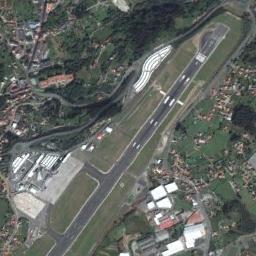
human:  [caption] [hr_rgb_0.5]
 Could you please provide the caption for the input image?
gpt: A runway at the airport is surrounded by a green farmland and residential areas, With several airport buildings next to the runway .

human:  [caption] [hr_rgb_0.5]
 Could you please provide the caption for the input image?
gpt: An airport with a runway on the lawn and the forest with some villages beside .

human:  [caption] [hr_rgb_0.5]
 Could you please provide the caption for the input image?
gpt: The lawn is divided into many rectangular areas by runways .

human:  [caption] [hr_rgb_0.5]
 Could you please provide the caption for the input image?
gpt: An airport is surrounded by many buildings and fields .

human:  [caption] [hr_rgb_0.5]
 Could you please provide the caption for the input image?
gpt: There are straight roads in the airport .